Field crop: maize
Growth stage: 2
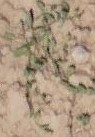
Species: convolvulus